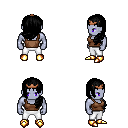
a pixel art fantasy rpg character, male body template, dark elf, purple skin, brown pirate shirt, white pants, black left-swept hairstyle, bronze tiara, gold boots, four views (front, back, left, right), 2x2 character sprite sheet, small pixel art, hard edges, no anti-aliasing